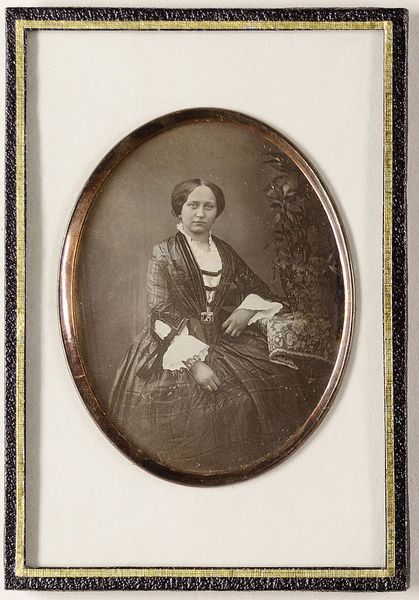
Titel: Unbekannte Frau
Standort: Hamburg
Institution: Museum für Kunst und Gewerbe Hamburg
Schlagwörter: frau, figur, foto, fotografie, photographie, photo, lichtbild, daguerreotypie, bildwerke, angewandte und bildende kunst, hessische systematik, porträtfotografie, porträtphotographie, kniestück